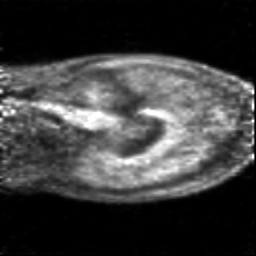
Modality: PET
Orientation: sagittal
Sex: female
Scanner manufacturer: siemens